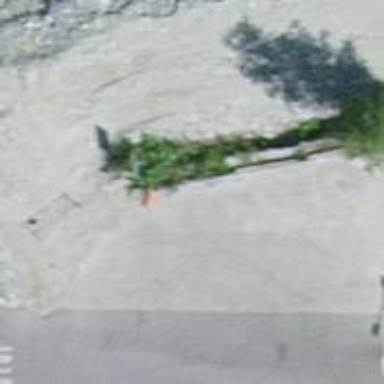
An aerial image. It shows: Pole with roof-covered pipeline marker.